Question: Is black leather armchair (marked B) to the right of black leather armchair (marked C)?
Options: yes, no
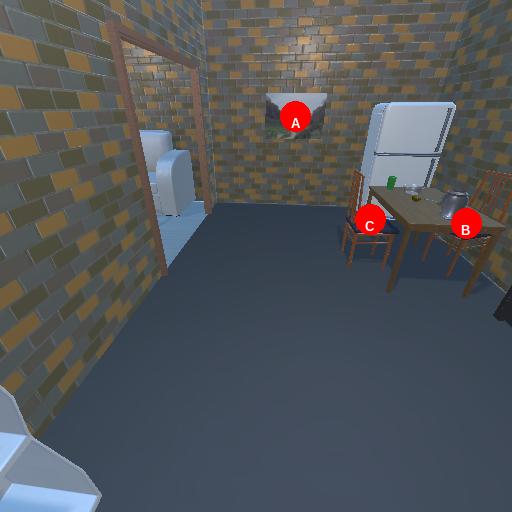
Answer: yes